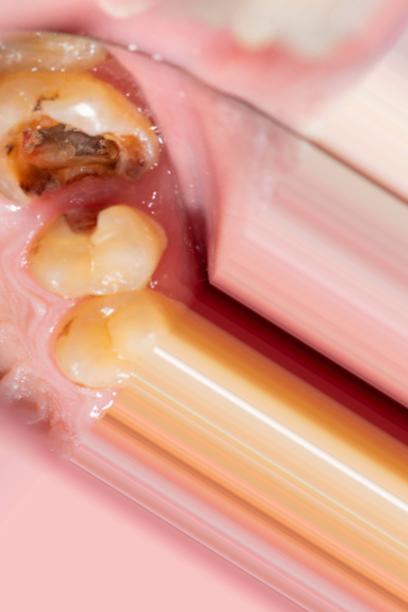
Condition: Caries